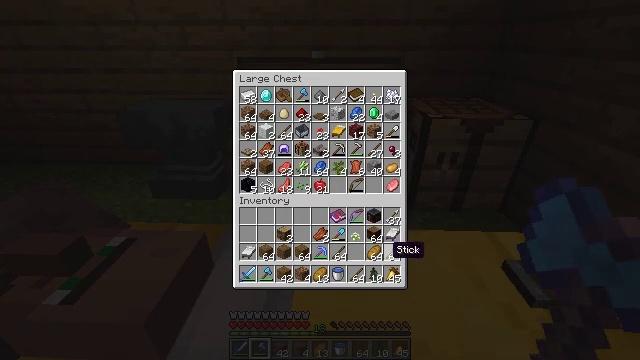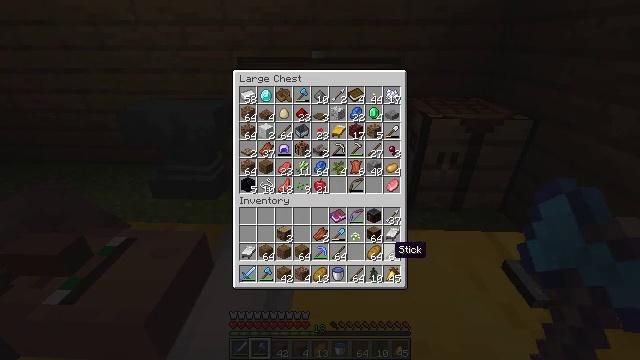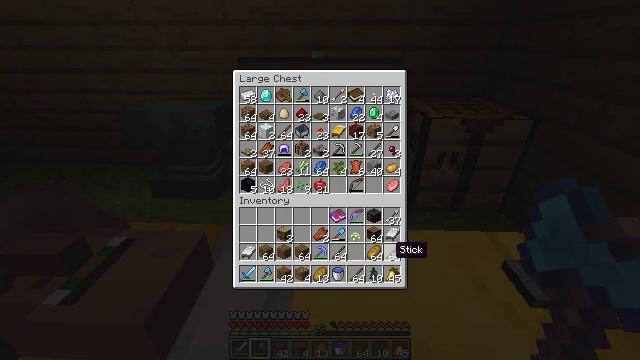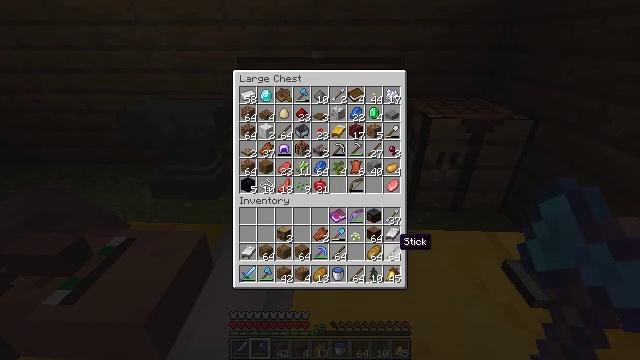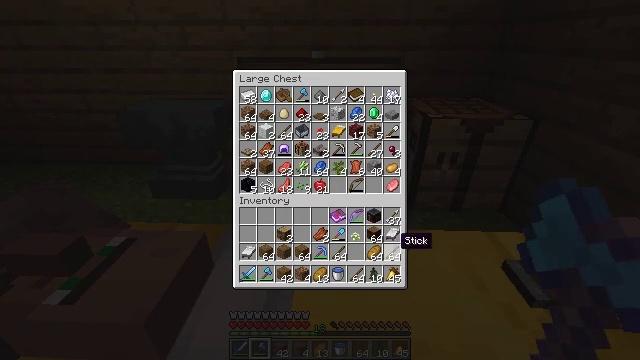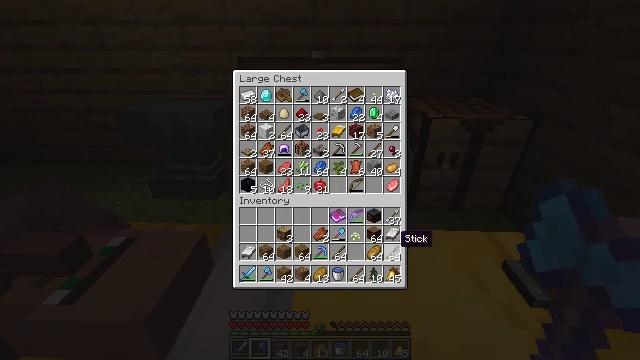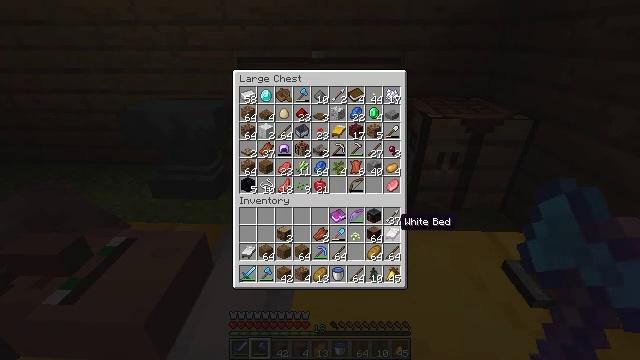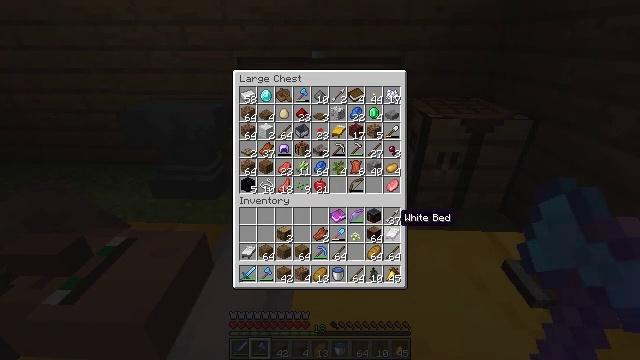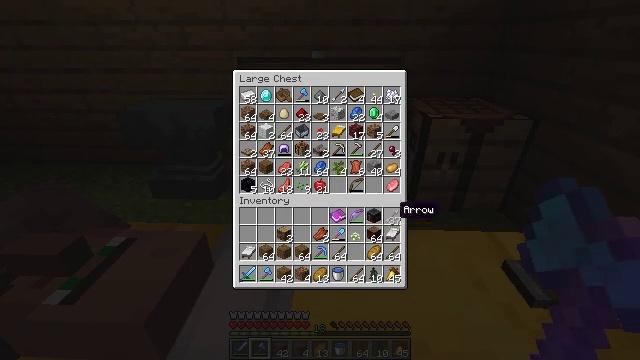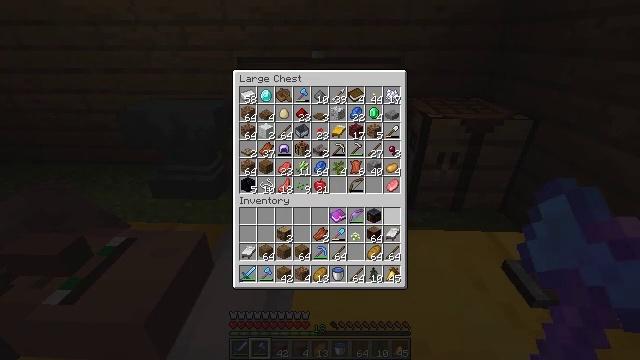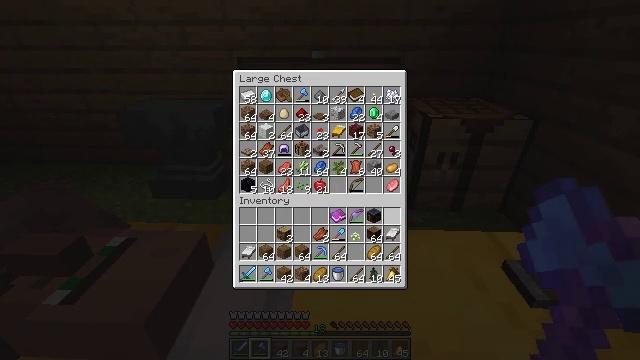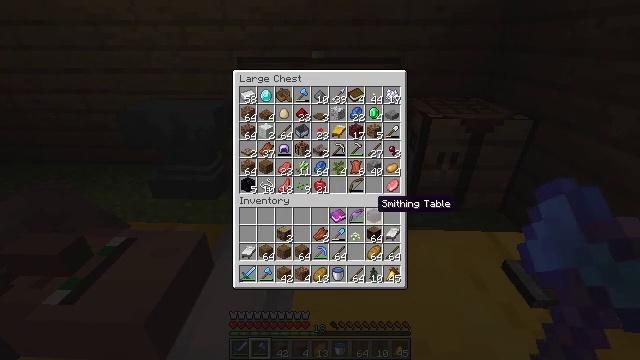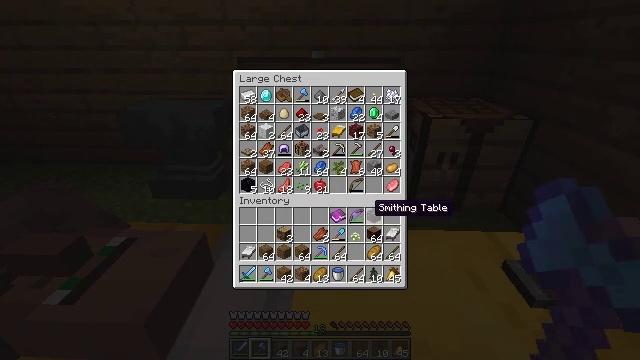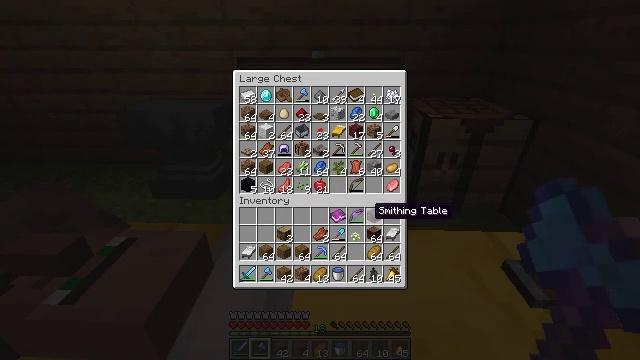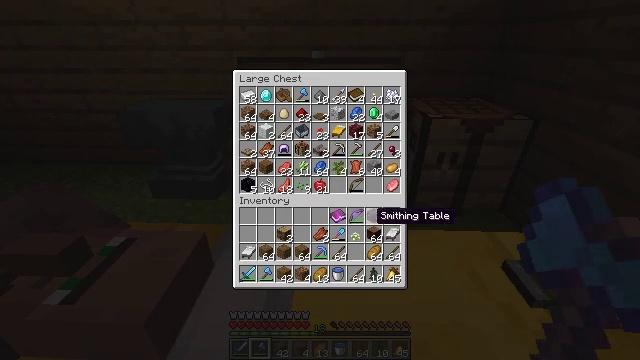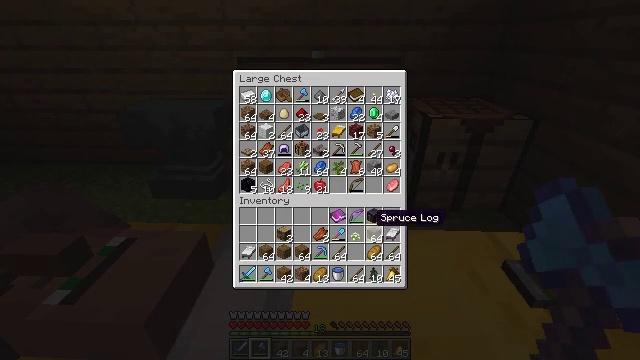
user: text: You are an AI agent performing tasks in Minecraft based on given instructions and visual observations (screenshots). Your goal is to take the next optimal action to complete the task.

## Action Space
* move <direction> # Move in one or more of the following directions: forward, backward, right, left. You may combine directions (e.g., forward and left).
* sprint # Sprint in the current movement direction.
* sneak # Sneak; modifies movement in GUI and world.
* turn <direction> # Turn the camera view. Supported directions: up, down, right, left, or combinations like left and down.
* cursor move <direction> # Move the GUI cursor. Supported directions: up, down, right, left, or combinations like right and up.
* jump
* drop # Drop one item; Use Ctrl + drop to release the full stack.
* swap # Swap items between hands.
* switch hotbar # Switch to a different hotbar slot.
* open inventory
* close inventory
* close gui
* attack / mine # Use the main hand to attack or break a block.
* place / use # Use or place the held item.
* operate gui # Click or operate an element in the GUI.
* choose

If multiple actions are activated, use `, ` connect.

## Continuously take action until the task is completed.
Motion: motion action
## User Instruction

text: Destroy the yellow bed to recycle it.
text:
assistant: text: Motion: sneak, operate gui
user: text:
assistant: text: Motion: sneak, operate gui
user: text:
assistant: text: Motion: sneak, cursor move up, operate gui
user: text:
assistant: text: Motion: sneak, operate gui
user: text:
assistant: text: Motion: sneak, operate gui
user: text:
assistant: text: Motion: sneak, cursor move up, operate gui
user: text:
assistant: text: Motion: sneak
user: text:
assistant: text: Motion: sneak, cursor move up
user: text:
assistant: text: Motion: sneak, operate gui
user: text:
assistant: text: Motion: sneak, operate gui
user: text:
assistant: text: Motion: sneak, cursor move left, operate gui
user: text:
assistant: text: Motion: sneak, operate gui
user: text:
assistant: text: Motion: sneak, operate gui
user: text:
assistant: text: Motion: sneak
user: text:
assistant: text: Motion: sneak
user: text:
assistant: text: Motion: sneak
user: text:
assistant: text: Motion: sneak
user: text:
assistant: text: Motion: sneak, cursor move down
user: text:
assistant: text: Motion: sneak, operate gui
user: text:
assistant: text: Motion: sneak, operate gui
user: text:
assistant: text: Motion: sneak, cursor move left and down, operate gui
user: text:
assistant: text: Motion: sneak, cursor move left, operate gui
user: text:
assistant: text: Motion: sneak, cursor move left, operate gui
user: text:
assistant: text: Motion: sneak, cursor move left, operate gui
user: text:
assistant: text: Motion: sneak, cursor move left, operate gui
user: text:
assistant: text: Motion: sneak, cursor move left
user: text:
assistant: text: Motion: sneak, operate gui
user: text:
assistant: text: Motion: sneak, operate gui
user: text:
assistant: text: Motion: sneak
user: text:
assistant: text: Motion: sneak, operate gui